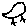
Label: bird